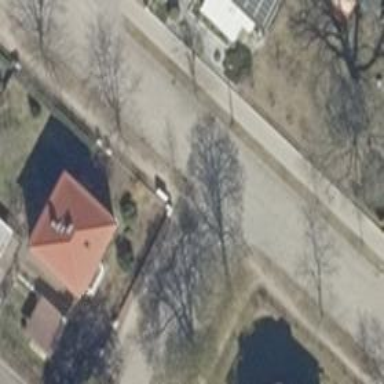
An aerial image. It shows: Residential road with sidewalks on both sides. The sidewalk on the left has dirt surface.